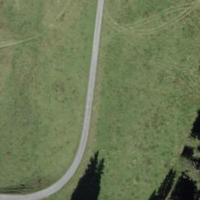
EUNIS habitat code: 25
Species observed at this site:
Arnica montana